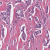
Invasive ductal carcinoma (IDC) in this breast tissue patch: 1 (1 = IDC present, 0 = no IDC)